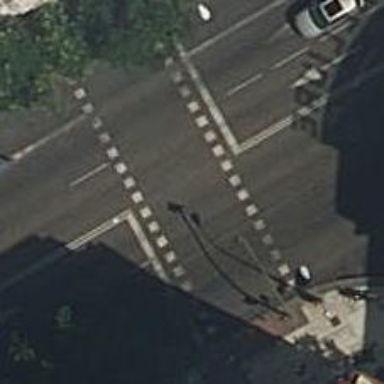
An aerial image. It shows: Road with traffic signals at crossing.